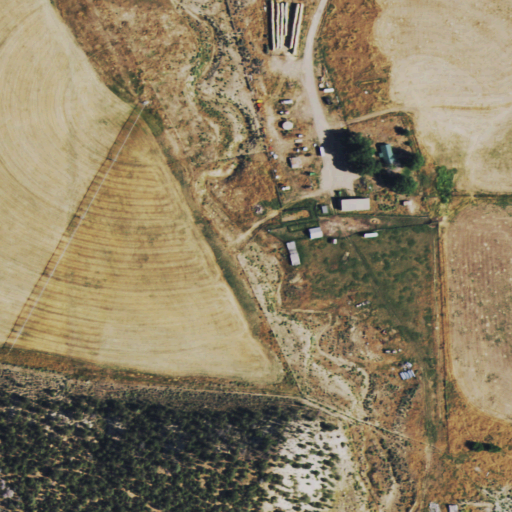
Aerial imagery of valley in Colorado named Kendall Gulch containing cultivated crops, evergreen forest, shrub, pasture, low intensity development, and open development